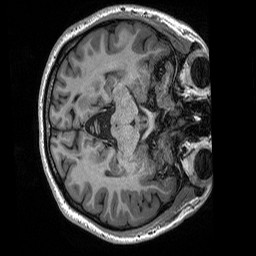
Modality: T1w
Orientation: axial
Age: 19
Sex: female